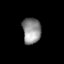
Tissue: lung
Cell type: T cells
Senescence score: 0.2113
Nuclear area (px): 470
Mean DAPI intensity: 141.74